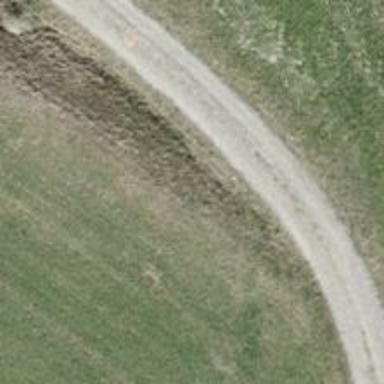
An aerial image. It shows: Gravel track with grade3 tracktype.